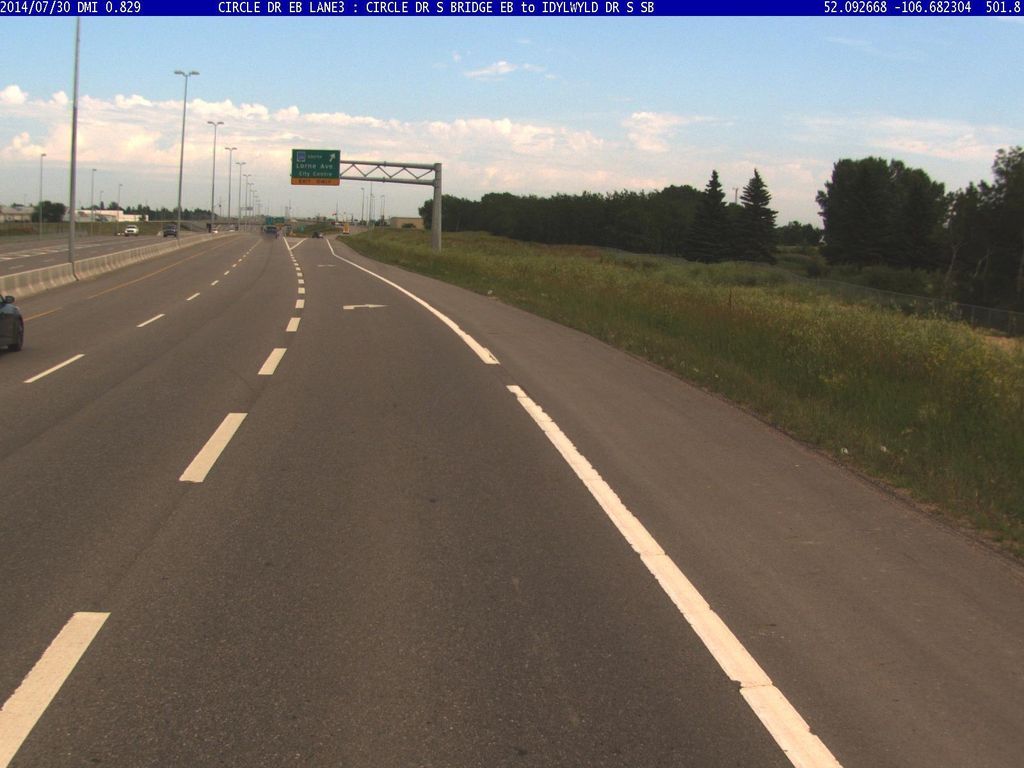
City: saskatoon